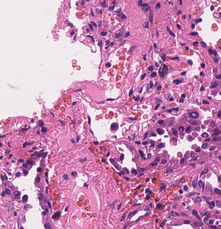
Tumor epithelial tissue: yes
Tumor-associated stroma tissue: yes
Normal tissue: no